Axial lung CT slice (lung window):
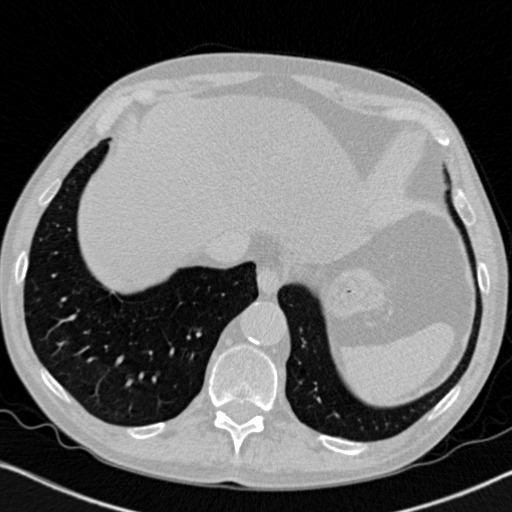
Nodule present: no